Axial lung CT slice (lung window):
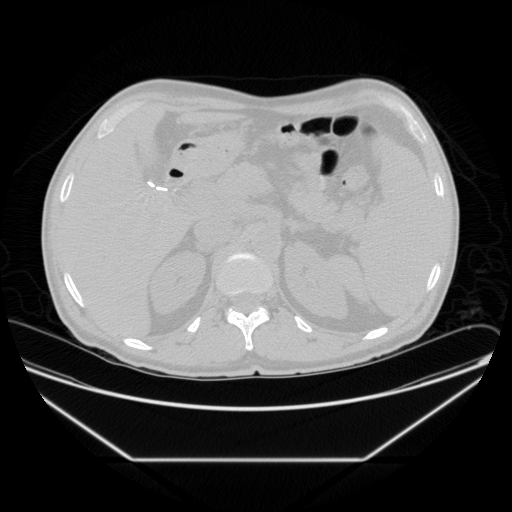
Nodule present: no